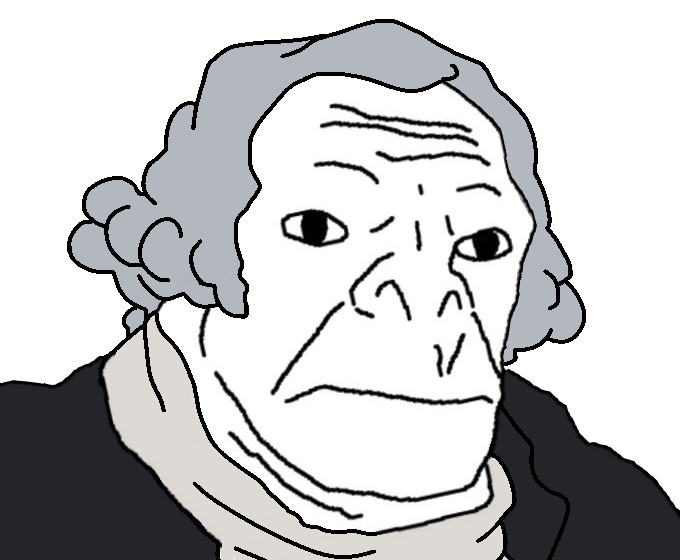
Label: 5_Craig